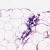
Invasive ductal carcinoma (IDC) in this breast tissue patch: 0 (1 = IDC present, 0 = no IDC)